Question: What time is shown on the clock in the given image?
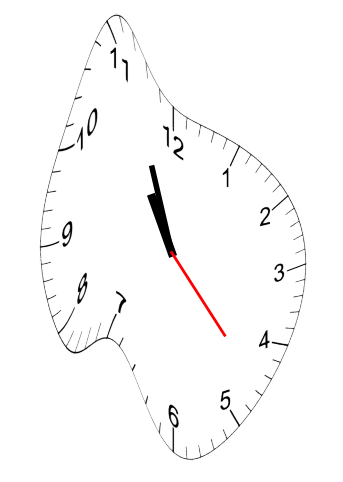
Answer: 10:56:23